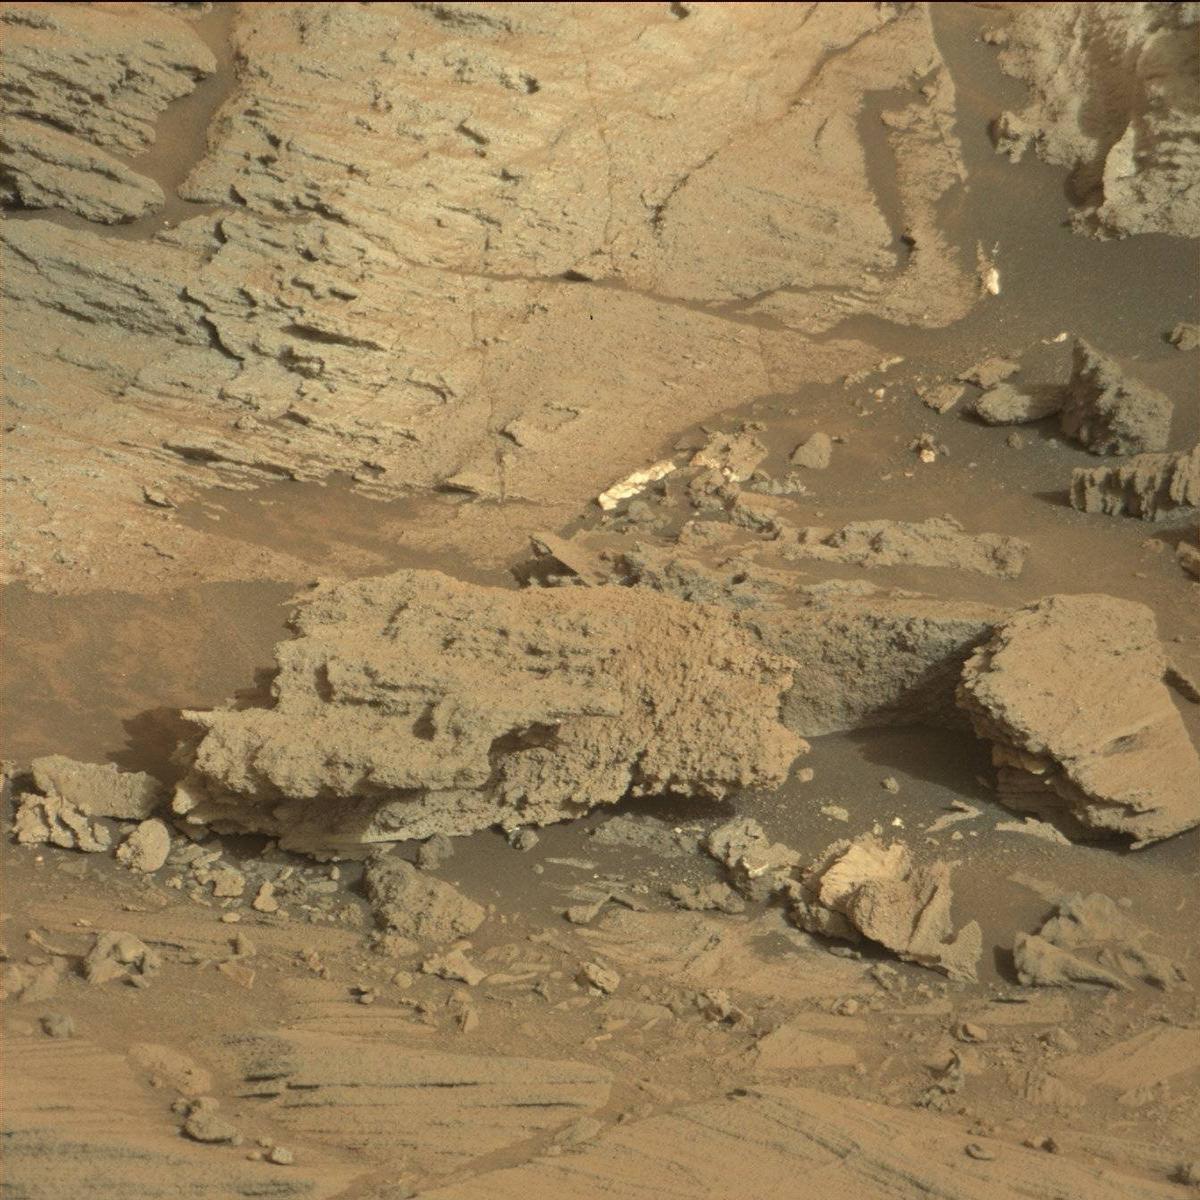
Terrain classes present: Bedrock, Rock, Sand / Soil